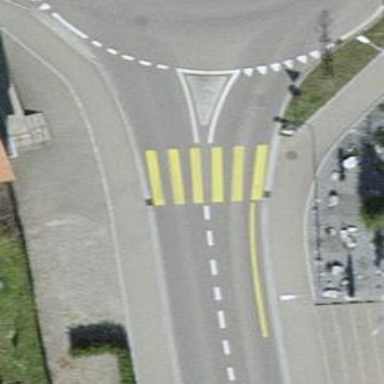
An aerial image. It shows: Uncontrolled zebra crossing on the road.